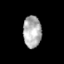
Tissue: skin
Cell type: Epithelial cells
Senescence score: 0.8988
Nuclear area (px): 562
Mean DAPI intensity: 177.162